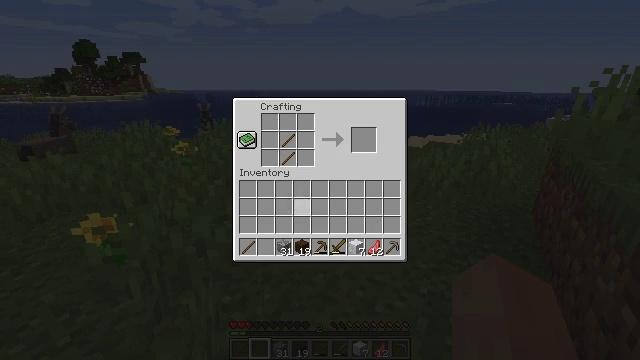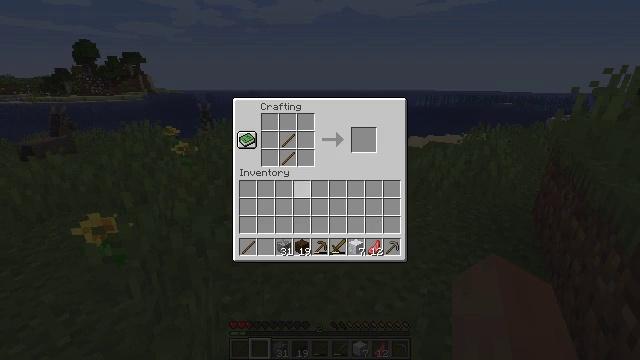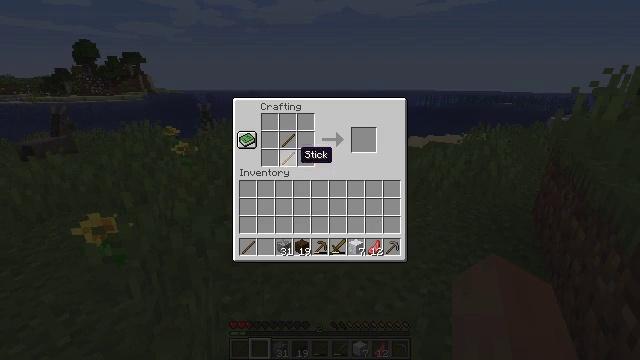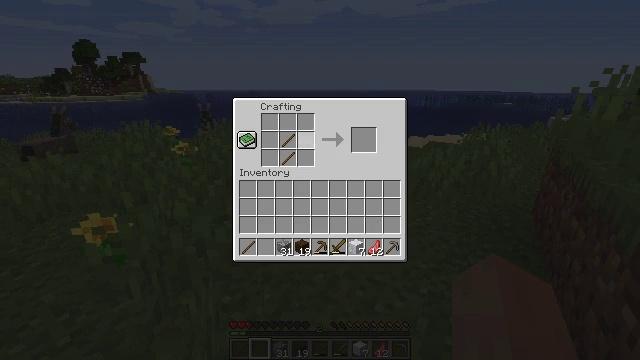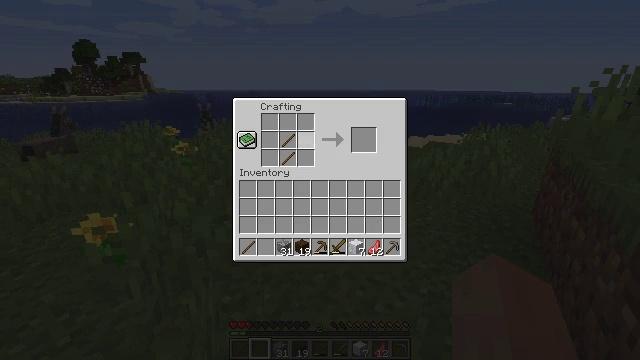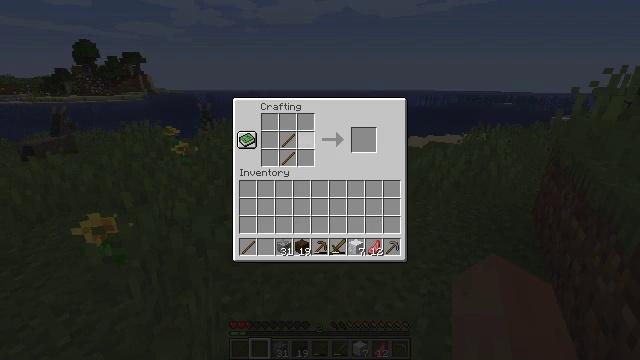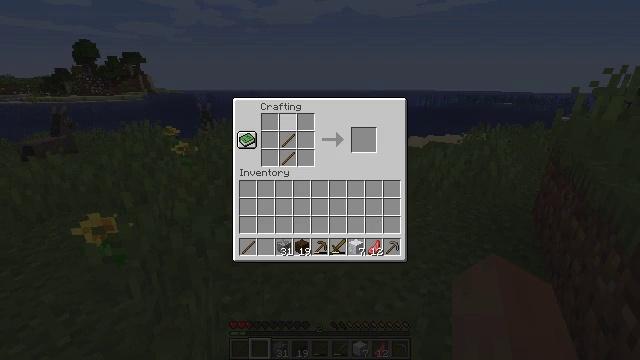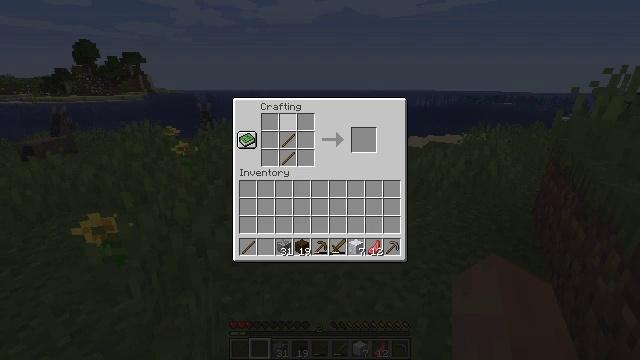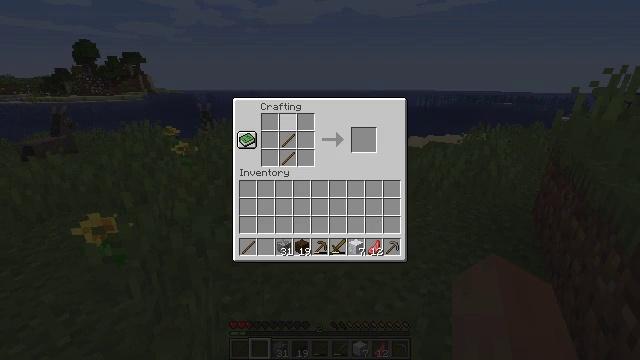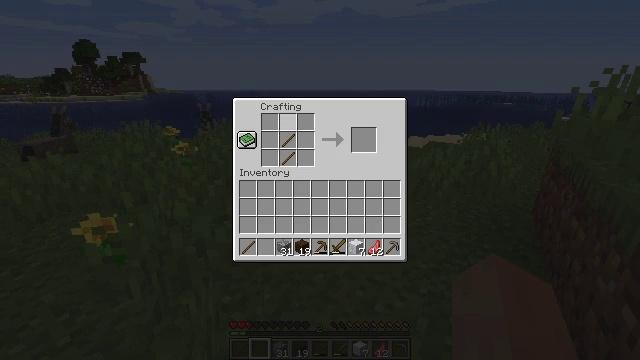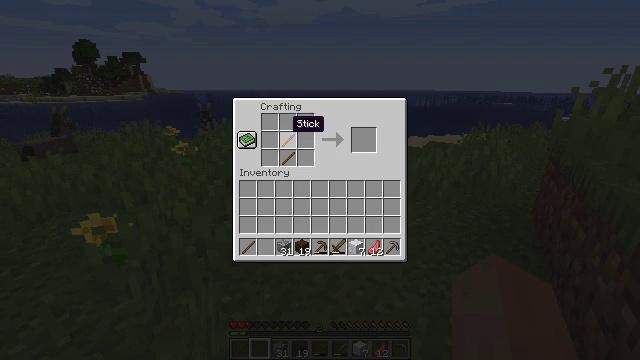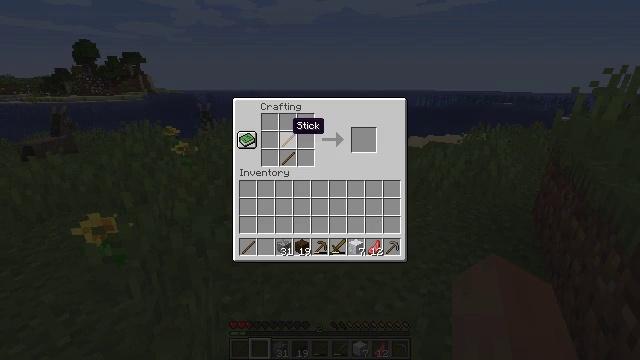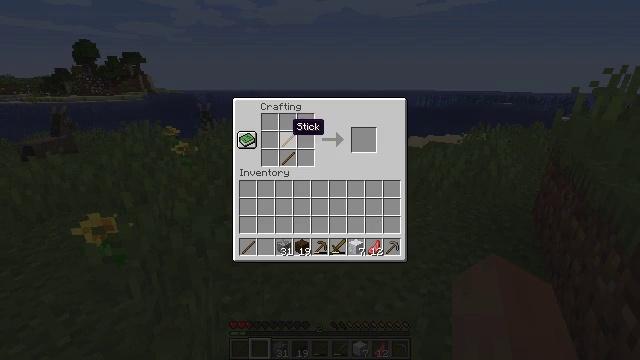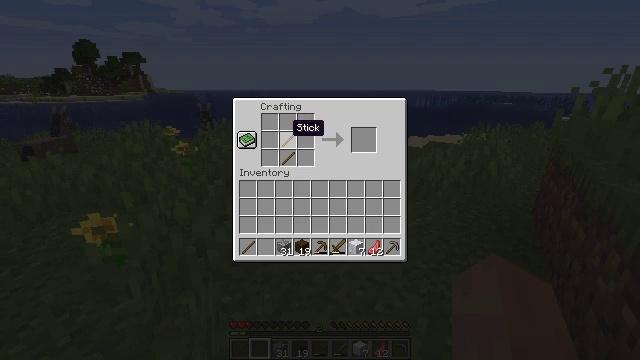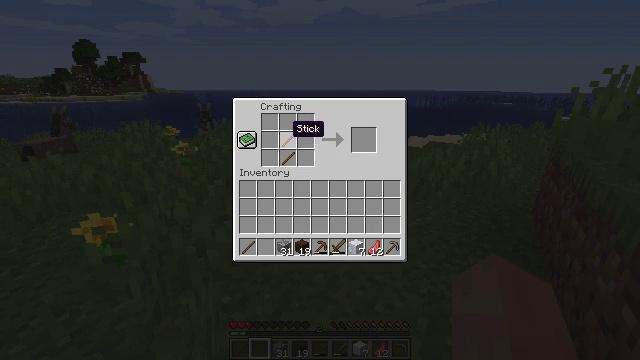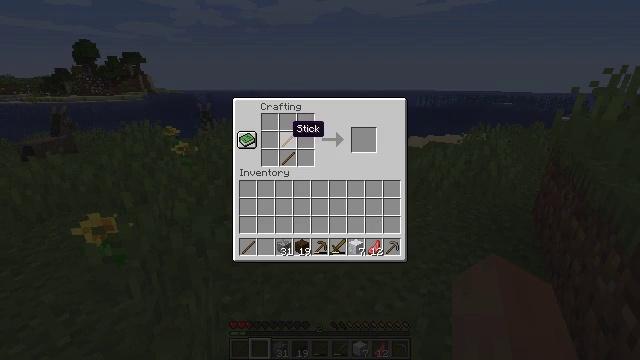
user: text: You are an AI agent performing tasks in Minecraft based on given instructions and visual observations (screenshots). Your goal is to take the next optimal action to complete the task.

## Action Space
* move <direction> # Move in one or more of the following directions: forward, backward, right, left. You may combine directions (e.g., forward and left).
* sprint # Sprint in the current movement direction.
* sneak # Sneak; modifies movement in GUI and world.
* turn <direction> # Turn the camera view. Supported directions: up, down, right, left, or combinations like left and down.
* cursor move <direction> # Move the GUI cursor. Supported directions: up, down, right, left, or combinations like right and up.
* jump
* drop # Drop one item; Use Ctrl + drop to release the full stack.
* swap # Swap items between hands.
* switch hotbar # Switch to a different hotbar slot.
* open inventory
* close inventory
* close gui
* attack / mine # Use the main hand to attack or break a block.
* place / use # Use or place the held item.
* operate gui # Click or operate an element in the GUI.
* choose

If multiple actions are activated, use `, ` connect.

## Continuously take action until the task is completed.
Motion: motion action
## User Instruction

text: Combine cobblestones and a stick to craft the stone sword.
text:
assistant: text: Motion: cursor move up
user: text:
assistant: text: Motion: cursor move left and up
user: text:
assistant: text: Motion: cursor move up
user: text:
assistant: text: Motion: cursor move up
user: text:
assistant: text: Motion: no_op
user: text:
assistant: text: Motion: no_op
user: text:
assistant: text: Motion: no_op
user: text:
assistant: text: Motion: cursor move left
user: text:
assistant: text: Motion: no_op
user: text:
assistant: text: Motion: no_op
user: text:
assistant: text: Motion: no_op
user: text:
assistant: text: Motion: no_op
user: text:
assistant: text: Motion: no_op
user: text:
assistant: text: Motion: no_op
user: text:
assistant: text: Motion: no_op
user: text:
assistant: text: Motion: no_op
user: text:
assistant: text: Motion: no_op
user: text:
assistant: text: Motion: no_op
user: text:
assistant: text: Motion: no_op
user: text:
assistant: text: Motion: no_op
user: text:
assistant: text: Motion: operate gui
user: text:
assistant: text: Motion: operate gui
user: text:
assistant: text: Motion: no_op
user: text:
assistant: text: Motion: no_op
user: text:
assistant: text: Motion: cursor move up
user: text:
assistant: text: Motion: no_op
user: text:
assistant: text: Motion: no_op
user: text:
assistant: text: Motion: cursor move up
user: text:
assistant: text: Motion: no_op
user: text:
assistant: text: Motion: no_op